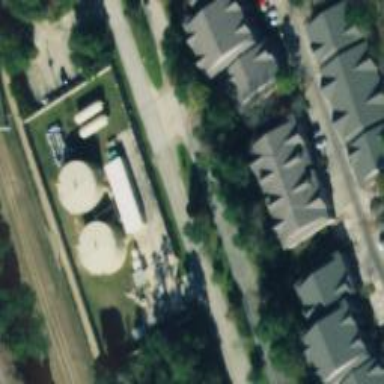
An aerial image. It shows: Water works facility.